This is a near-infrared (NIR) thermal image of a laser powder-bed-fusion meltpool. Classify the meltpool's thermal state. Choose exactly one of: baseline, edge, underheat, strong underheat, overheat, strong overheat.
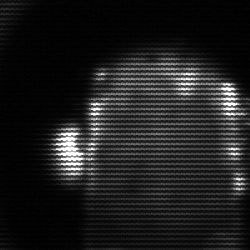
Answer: baseline